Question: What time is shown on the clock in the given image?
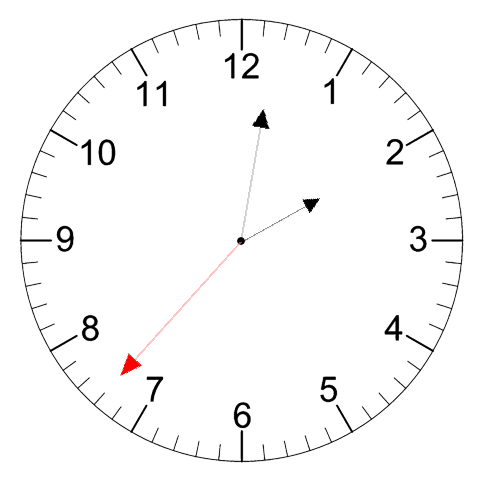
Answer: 02:01:37